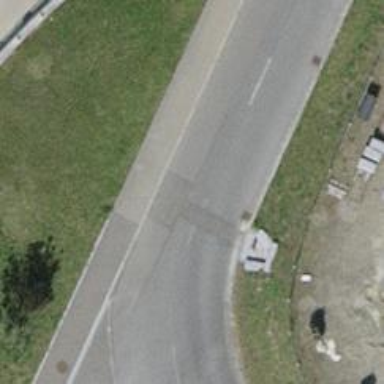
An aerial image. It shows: Unclassified asphalt road with sidewalk on the left.